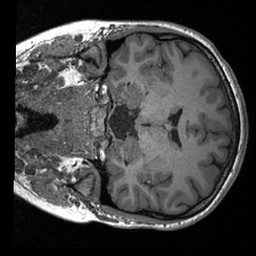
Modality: T1w
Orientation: coronal
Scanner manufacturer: siemens
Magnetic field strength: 3 T
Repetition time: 2.4 s
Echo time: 0.00213 s